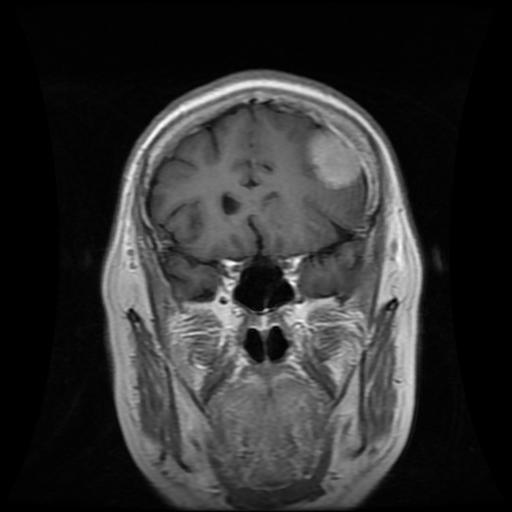
Label: meningioma